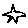
Label: star